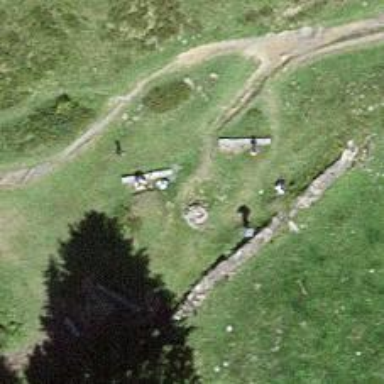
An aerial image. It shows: Picnic site for tourists.